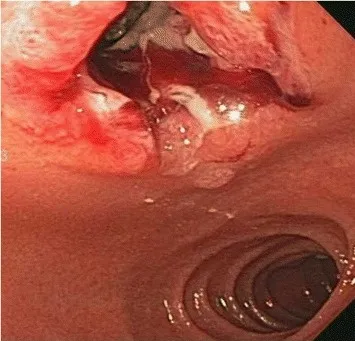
Fistula*.
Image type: endoscopy (gi_endoscopy)